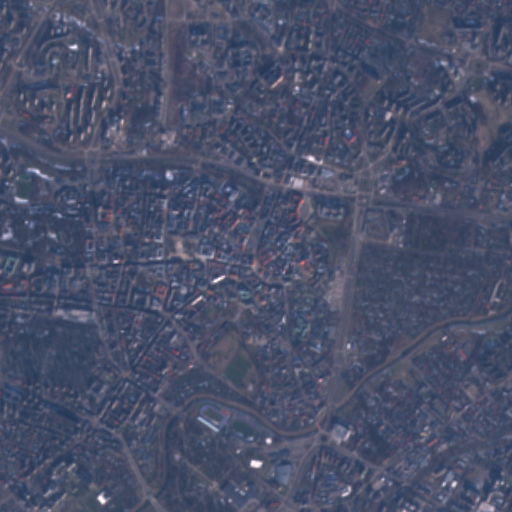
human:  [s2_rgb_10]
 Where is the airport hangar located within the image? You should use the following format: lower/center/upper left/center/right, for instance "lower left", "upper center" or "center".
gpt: The airport hangar is located in the lower right of the image.
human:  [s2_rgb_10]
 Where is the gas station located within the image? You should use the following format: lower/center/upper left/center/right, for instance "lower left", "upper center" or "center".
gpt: The gas station is located in the lower right of the image.
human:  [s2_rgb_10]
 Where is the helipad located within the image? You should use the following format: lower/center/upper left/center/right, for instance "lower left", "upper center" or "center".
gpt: The helipad is located in the upper center of the image.
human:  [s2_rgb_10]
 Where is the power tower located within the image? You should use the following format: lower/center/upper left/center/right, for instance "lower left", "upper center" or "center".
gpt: The power tower is located in the lower of the image.
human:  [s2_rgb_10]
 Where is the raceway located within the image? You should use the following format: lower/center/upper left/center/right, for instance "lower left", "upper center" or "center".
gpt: The raceway is located in the lower center of the image.
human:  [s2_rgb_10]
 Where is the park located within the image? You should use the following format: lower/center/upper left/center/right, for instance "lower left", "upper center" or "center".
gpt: There is no park in the image.